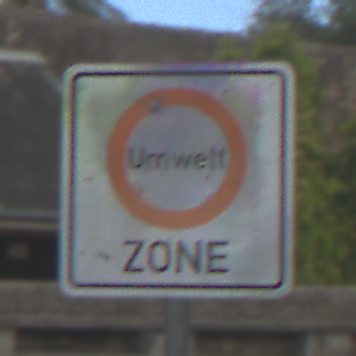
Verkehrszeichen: BeginnUmweltzone
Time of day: MorningAfternoon
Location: Outdoor (Suburban)
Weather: PartlyCloudy
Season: NotSpecified
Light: Natural